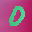
Label: 0